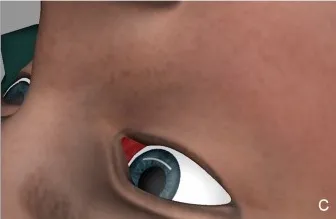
C) At first, the implant does not move.
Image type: medical_photograph (other_medical_photograph)